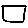
Label: square